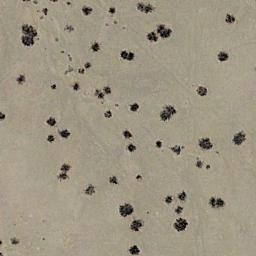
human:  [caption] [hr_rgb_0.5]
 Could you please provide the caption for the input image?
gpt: The chaparral is consist of some bushes on the desert .

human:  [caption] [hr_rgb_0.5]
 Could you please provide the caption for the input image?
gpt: You can see a lot of weeds on this desert .

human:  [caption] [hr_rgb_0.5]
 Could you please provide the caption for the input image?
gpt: Chaparral is sparsely distributed on the sand .

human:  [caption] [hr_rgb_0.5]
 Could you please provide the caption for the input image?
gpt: Some sparse chaparrals of different sizes grow in the desert .

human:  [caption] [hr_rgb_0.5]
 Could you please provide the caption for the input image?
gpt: The chaparral is scattered and sparse .